Question: I've been trying to display the "box characters" using PDCurses but for some reason they are not available in the character set. I used a loop to print all characters from 0x00 to 0xFF (through a call to the PDCurses function ) and it gives me this:

I have no idea how to display the characters that should to be in the region where PDCurses displays the question marks in the example above. Does anyone know why this happens? If it's something about the codepage how can I change the codepage? Thanks!
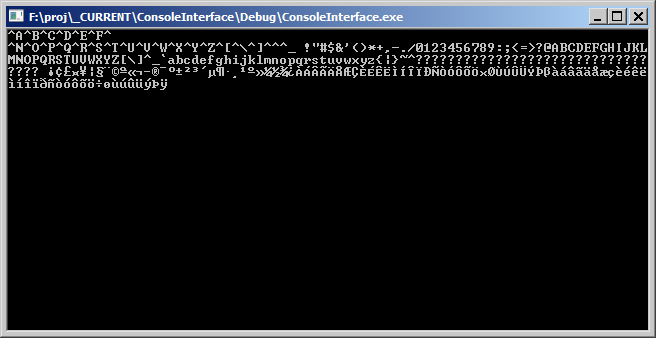
Answer: You can print some box drawing characters using the curses ACS constants, like 'ACS_ULCORNER'
In the <URL>, search for "alternate character set".
You may need to use wprintw and 'WACS_[whatever]'.